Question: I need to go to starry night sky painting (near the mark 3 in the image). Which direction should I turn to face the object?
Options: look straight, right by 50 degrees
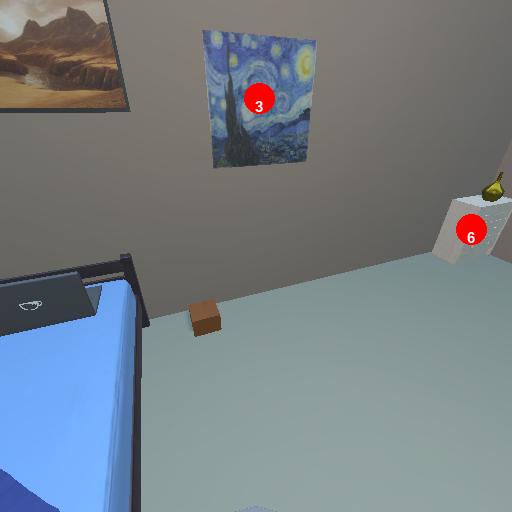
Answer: look straight